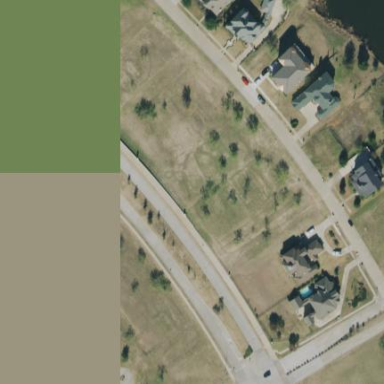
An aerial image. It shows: Grassy plot designated for zoning purposes.